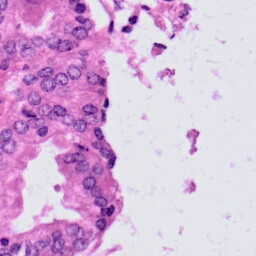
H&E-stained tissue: Prostate